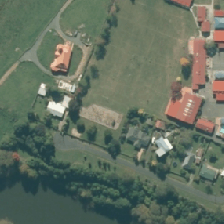
Land cover: urban_parkland